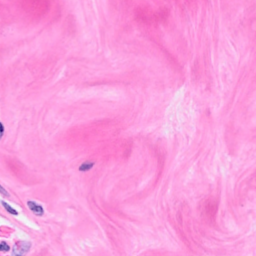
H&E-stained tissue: Breast